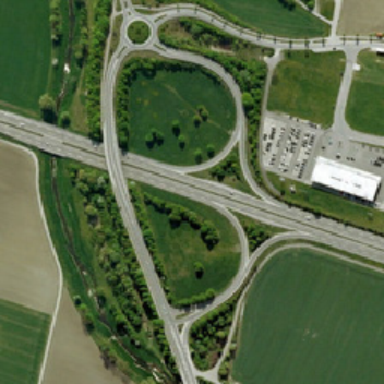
A b-shaped viaduct with parking lots near the white house is surrounded by farmland .